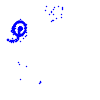
Particle: electron